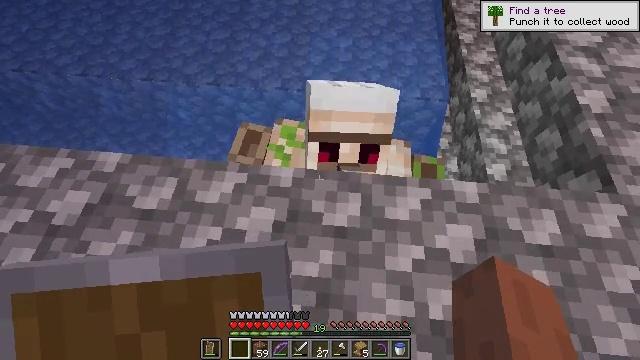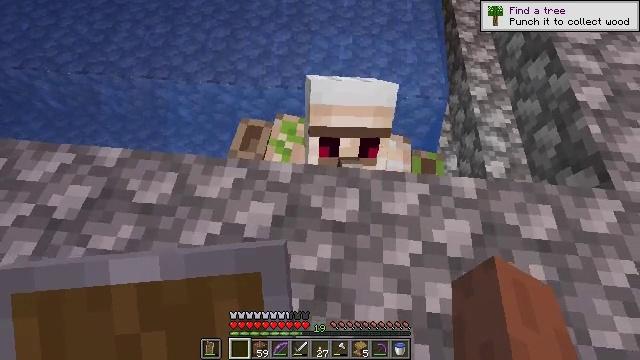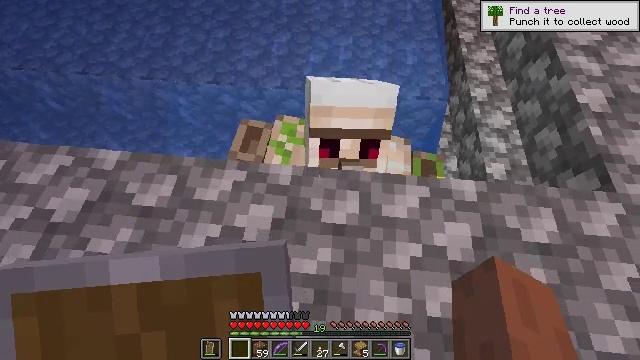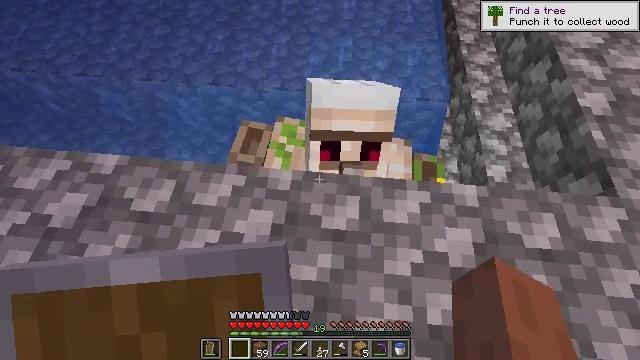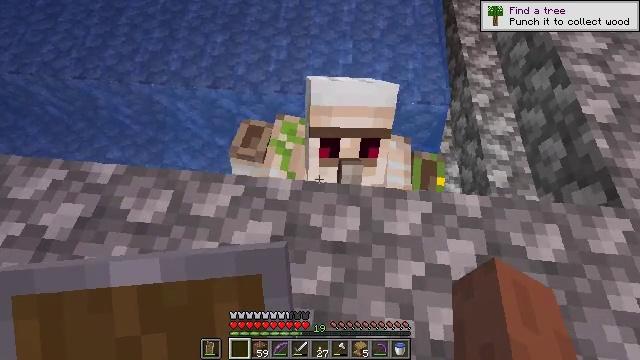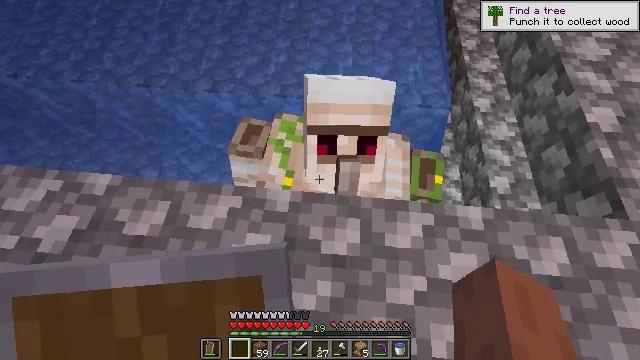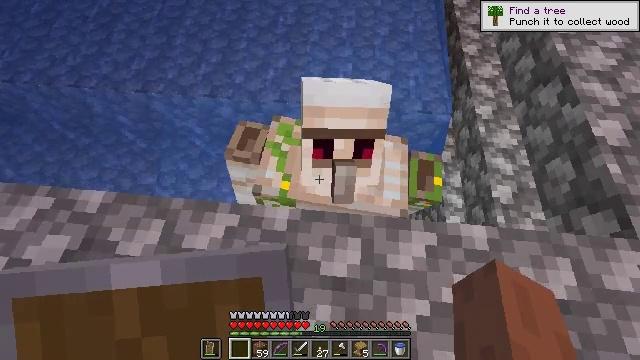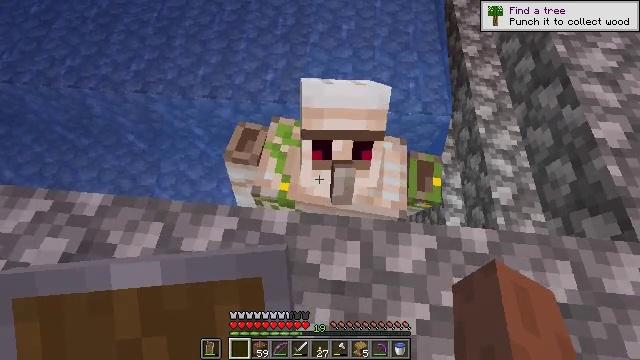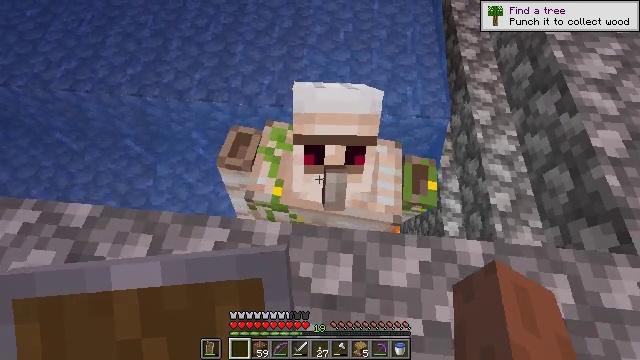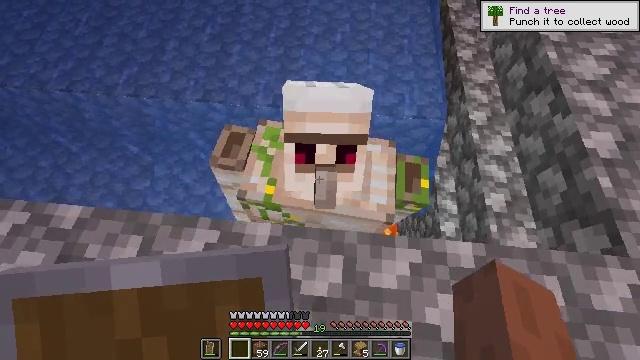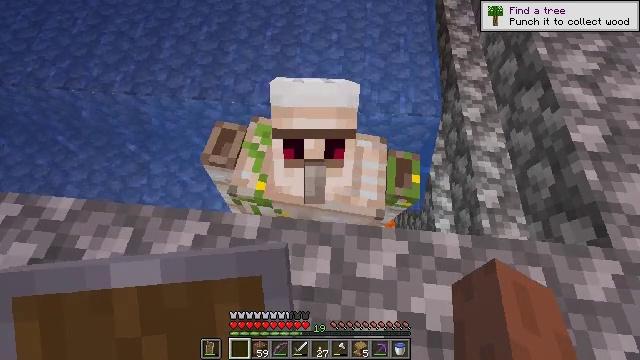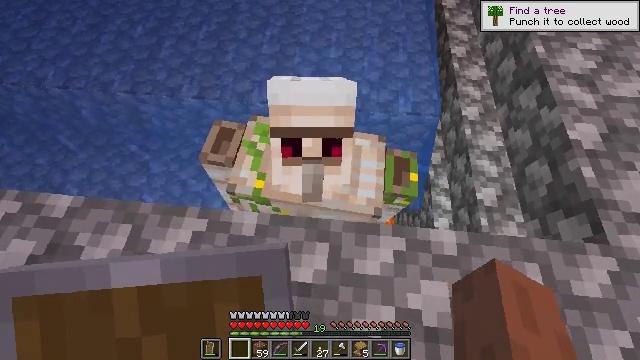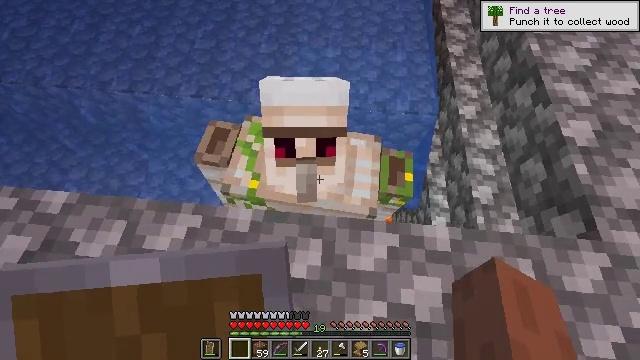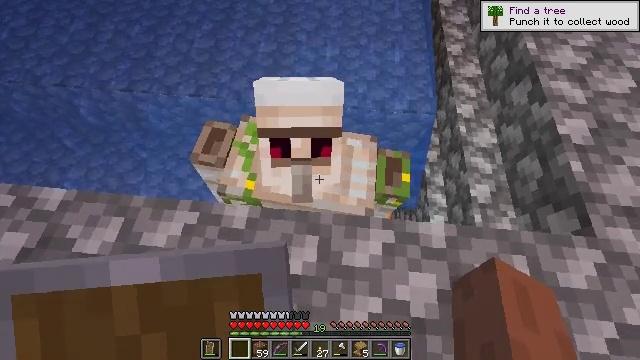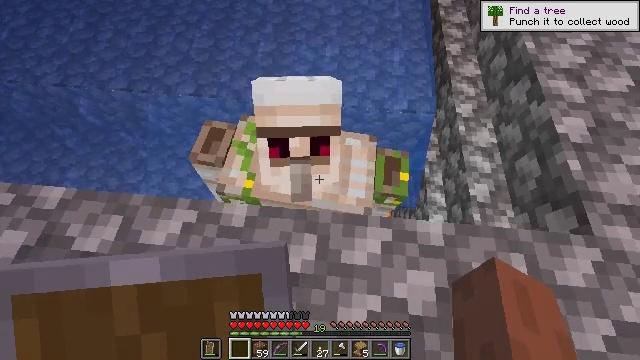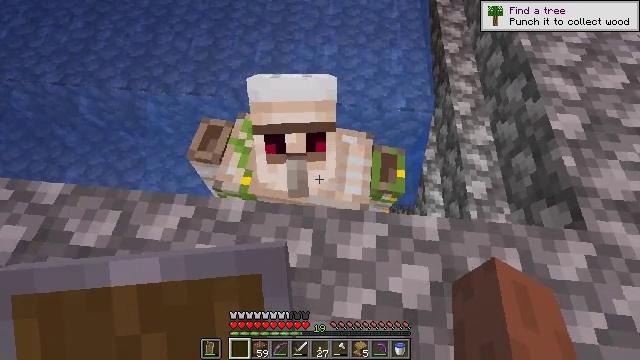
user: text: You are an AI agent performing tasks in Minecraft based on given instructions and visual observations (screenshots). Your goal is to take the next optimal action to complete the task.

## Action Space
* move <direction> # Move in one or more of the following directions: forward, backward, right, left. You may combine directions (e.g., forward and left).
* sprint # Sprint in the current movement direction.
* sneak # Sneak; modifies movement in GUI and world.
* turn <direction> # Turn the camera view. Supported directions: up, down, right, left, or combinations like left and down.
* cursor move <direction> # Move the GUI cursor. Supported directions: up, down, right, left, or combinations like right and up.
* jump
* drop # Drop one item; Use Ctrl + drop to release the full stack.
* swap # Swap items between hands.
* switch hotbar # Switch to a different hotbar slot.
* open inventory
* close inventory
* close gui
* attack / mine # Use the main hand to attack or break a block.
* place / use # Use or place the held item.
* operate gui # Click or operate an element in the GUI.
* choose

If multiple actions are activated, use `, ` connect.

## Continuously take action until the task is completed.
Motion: motion action
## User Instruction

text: Open the crafting interface to craft an oak sign.
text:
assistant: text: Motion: move forward, sneak
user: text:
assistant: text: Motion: move forward, sneak
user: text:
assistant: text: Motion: move forward, sneak
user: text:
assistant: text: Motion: move forward, sneak
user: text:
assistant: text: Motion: move forward, sneak
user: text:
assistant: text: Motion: move forward, sneak
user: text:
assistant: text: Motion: move forward and move right, sneak
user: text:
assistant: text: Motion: move forward and move right, sneak
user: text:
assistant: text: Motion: move forward, sneak
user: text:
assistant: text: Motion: move forward, sneak
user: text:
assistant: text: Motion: move forward, sneak
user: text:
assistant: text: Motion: move forward, sneak
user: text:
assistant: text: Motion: move forward, sneak
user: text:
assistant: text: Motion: move forward, sneak
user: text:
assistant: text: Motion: sneak
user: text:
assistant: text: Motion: sneak
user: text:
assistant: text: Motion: sneak
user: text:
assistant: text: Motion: sneak
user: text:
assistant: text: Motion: move forward, sneak
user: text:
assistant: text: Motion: move forward, sneak, turn left
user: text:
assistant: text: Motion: move forward, sneak, turn left
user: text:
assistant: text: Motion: move forward, sneak, turn left
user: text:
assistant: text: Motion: move forward, sneak, turn left
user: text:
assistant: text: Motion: move forward, sneak
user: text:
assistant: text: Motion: sneak
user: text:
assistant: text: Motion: sneak
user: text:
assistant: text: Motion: sneak
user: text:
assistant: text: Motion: sneak
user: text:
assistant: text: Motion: sneak
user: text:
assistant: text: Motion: move back, sneak